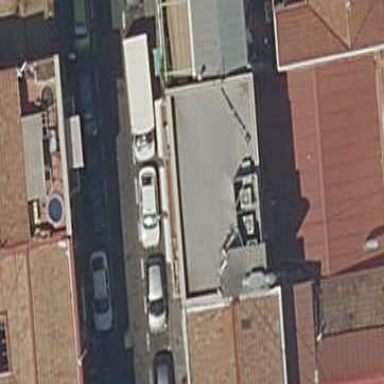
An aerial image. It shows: Nightclub building.